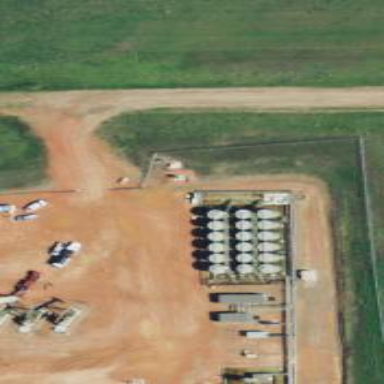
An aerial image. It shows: Storage tank that is man-made.